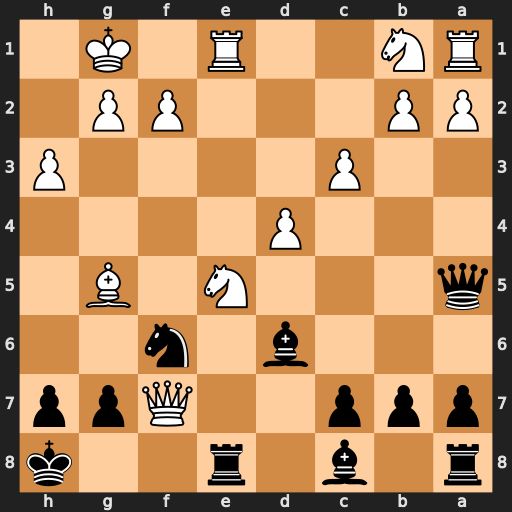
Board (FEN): r1b1r2k/ppp2Qpp/3b1n2/q3N1B1/3P4/2P4P/PP3PP1/RN2R1K1
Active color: b
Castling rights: -
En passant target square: -
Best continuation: Be6 Qxf6 gxf6